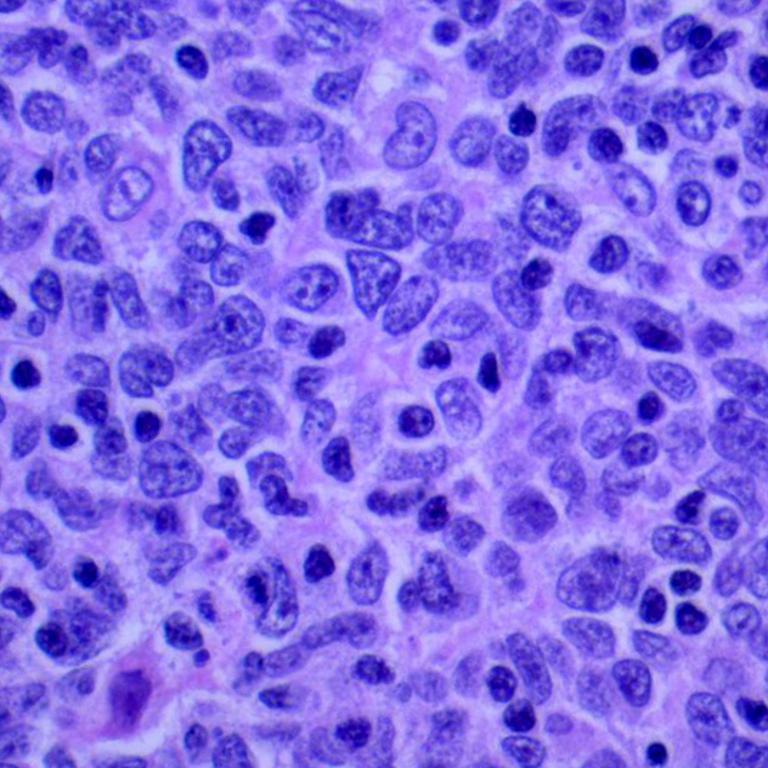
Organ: lung
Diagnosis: squamous carcinomas